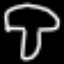
Label: mushroom